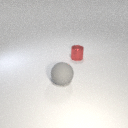
small red metal cylinder behind large gray rubber sphere